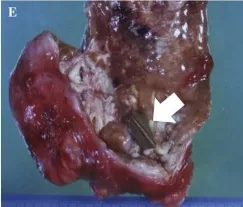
Fifty-five-year-old woman with foreign body granuloma of the left posterior thigh. E: Cut surface of the lesion. The mass was filled with much fluid and granulation tissue. A foreign body (arrow) was seen inside the mass.
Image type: medical_photograph (other_medical_photograph)